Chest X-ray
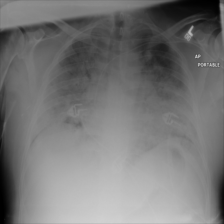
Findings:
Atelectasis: negative
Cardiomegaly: negative
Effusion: negative
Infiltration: positive
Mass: negative
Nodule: negative
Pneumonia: negative
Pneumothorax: negative
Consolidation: negative
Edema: negative
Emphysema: negative
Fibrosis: negative
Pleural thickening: negative
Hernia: negative